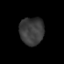
Tissue: prostate
Cell type: Epithelial cells
Senescence score: 0.356
Nuclear area (px): 658
Mean DAPI intensity: 58.696